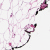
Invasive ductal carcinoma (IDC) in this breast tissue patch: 0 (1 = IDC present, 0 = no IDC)